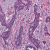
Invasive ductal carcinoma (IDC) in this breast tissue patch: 1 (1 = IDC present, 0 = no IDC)